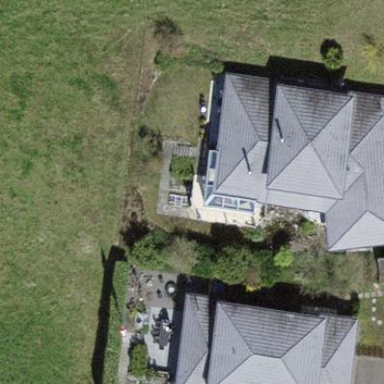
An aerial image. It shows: Detached building.